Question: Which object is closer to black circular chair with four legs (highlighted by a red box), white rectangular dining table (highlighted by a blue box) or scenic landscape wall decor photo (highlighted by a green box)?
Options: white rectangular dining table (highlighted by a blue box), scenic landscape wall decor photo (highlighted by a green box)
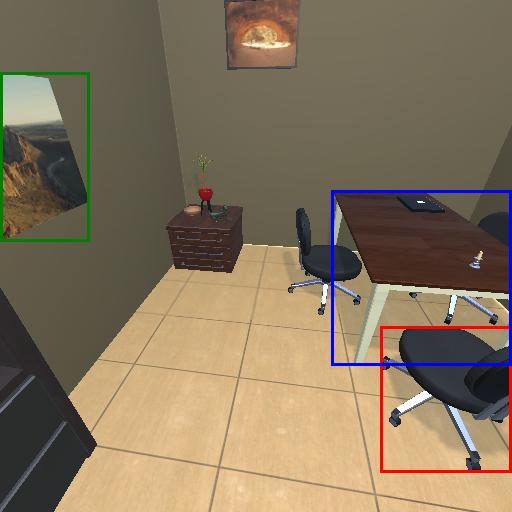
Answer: white rectangular dining table (highlighted by a blue box)